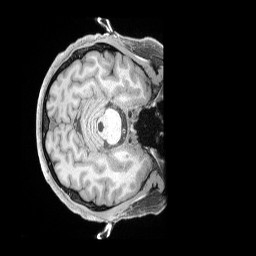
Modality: T1w
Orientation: axial
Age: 36
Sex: male
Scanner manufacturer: siemens
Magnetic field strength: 3 T
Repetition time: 2 s
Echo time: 0.00211 s